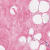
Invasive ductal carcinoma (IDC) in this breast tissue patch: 0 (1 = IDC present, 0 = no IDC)